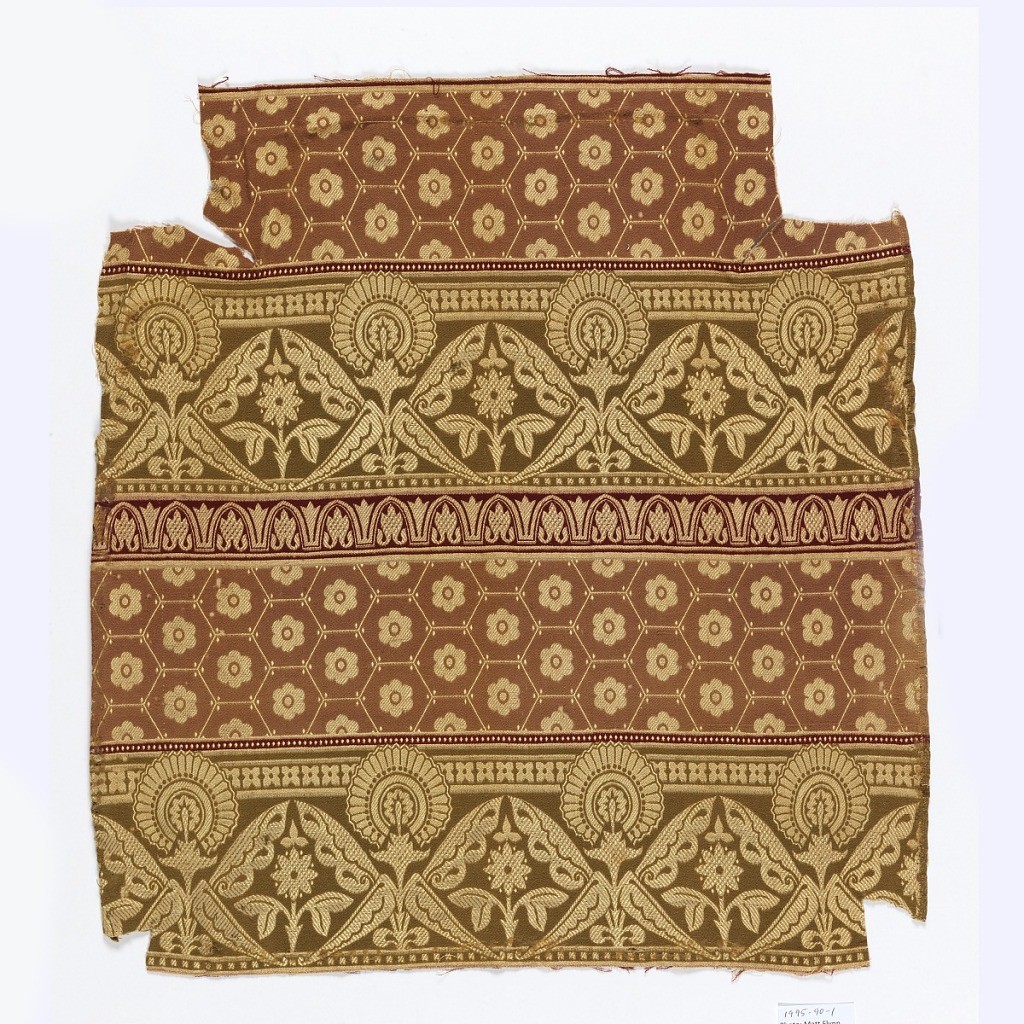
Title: Fragment
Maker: Christopher Dresser, Scottish, 1834–1904
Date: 1873
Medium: silk, wool Technique: jacquard woven Label: jacquard woven silk and wool
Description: Fragment of woven upholstery fabric with a design of alternating pattern bands: flowers in hexagonal tiles in gold on terra cotta, stylized palmette pattern in gold on olive green, narrower bands of egg and dart pattern in gold on maroon.